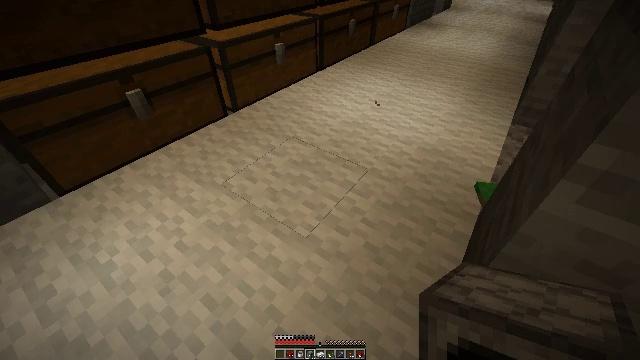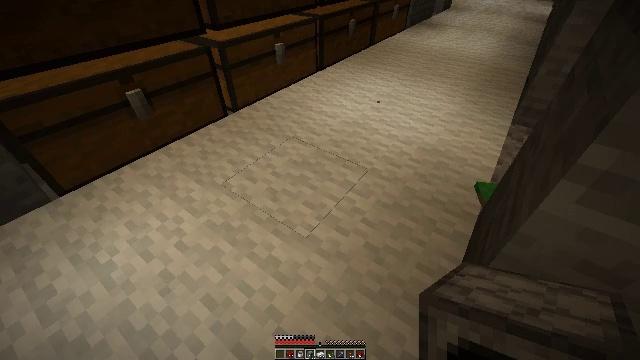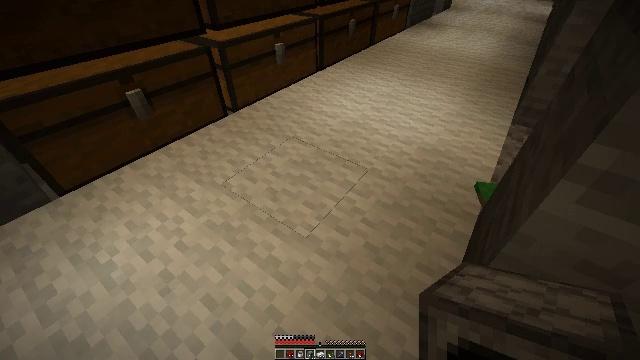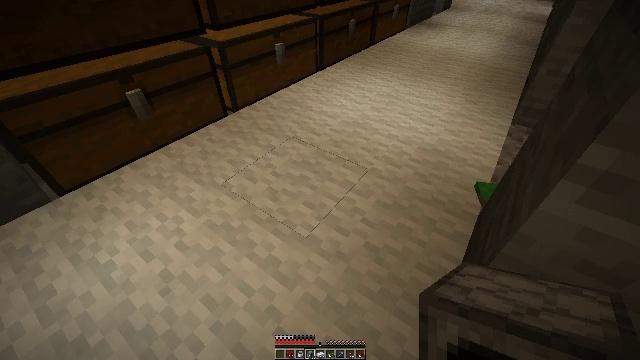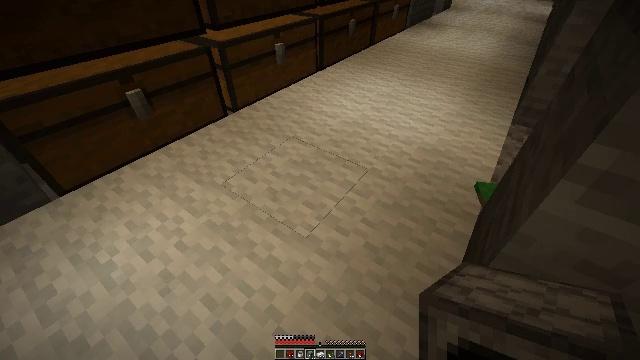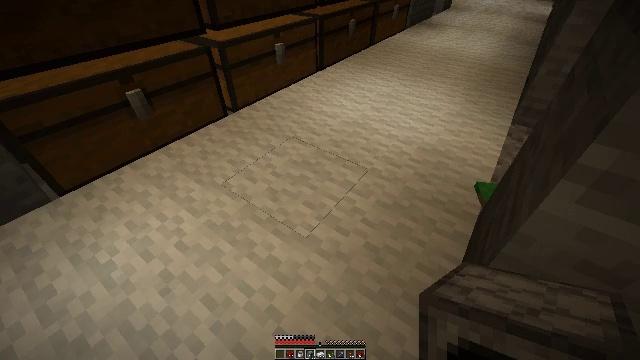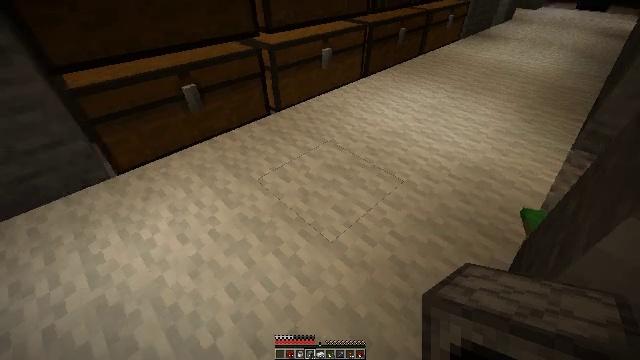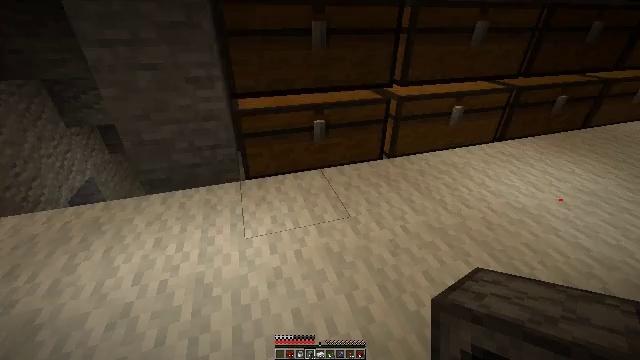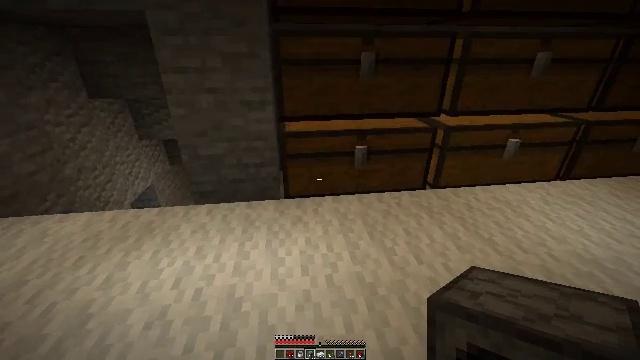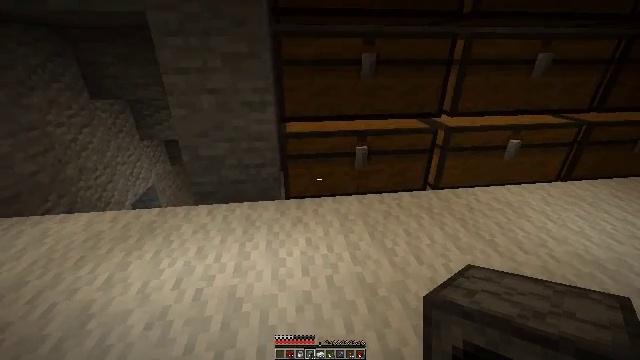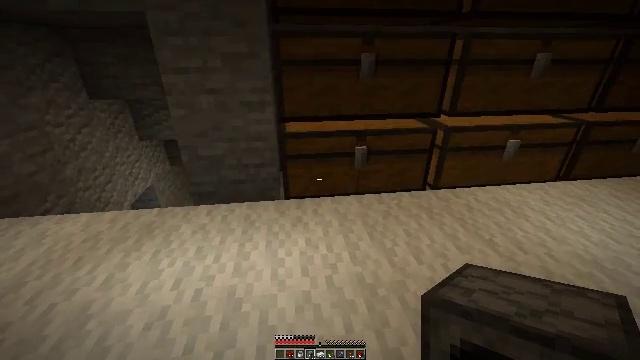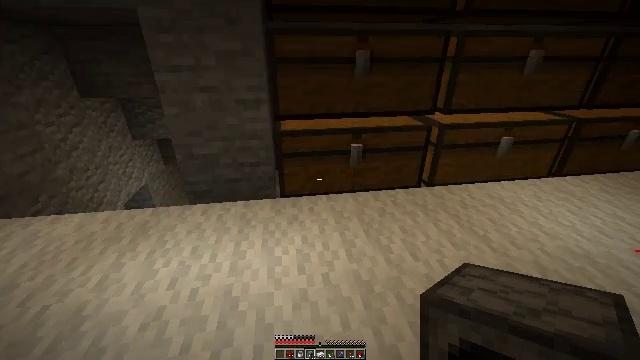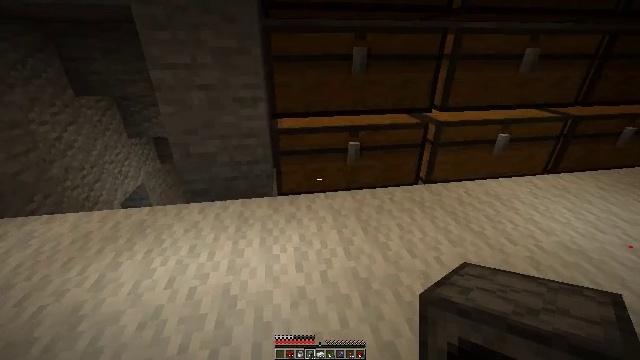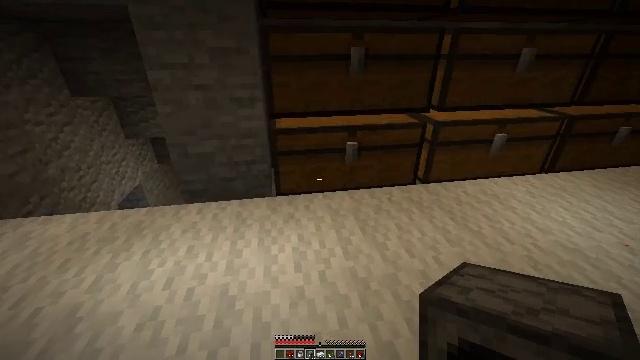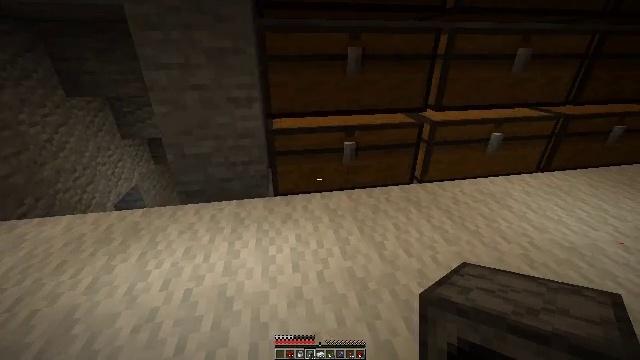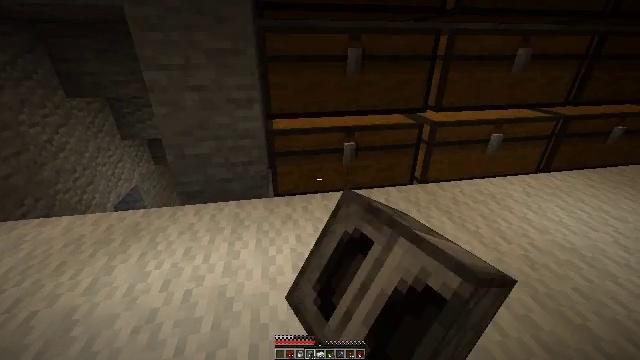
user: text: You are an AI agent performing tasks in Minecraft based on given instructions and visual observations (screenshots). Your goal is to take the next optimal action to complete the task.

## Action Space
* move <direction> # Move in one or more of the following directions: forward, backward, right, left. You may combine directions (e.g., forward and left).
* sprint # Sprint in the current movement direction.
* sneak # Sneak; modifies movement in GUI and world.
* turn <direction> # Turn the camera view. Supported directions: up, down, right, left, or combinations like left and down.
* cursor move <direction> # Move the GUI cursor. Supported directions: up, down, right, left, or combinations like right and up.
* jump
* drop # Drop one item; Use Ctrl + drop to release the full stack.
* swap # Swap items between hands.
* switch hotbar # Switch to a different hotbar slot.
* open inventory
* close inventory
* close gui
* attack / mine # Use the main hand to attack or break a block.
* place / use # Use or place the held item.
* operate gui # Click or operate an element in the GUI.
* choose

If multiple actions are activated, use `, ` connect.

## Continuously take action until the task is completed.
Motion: motion action
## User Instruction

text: Remove an iron ingot from the inventory.
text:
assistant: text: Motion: no_op
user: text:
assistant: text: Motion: no_op
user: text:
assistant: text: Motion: no_op
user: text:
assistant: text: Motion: no_op
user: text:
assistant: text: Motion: no_op
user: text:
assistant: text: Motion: turn left and up
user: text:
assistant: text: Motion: turn left and up
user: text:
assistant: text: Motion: turn left and up
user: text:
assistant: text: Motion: no_op
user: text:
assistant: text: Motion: no_op
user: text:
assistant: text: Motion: turn right
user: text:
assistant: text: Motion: no_op
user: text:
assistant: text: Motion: no_op
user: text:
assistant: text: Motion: use / place
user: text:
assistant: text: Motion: use / place
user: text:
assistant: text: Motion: use / place
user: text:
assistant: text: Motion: no_op
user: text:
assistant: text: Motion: no_op
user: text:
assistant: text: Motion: no_op
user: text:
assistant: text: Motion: no_op
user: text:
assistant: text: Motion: no_op
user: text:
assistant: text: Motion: no_op
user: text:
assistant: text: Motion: no_op
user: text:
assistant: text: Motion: no_op
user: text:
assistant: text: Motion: no_op
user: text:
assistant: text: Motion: no_op
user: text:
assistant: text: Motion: no_op
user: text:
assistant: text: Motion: no_op
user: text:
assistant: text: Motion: no_op
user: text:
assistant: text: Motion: no_op